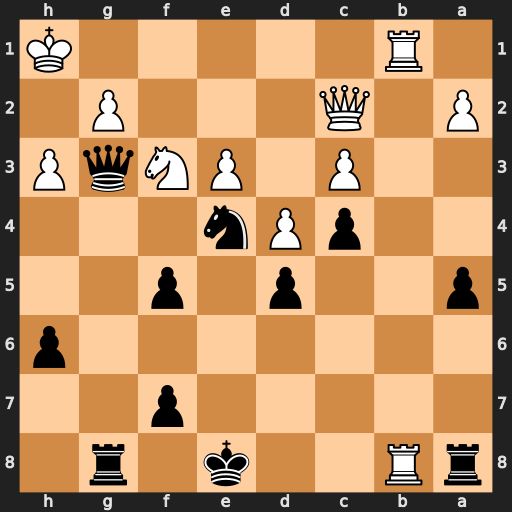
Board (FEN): rR2k1r1/5p2/7p/p2p1p2/2pPn3/2P1PNqP/P1Q3P1/1R5K
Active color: b
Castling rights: q
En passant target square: -
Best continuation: Rxb8 Rxb8+ Qxb8